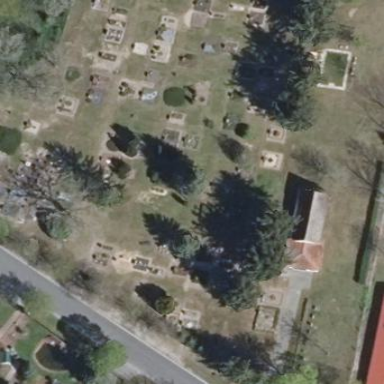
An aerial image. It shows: Cemetery.